Interaction volume radius: 5 \u00c5
Interaction volume height: 20 \u00c5
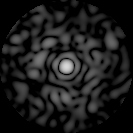
Disorder parameter: 0.8291